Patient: sex F, age 75
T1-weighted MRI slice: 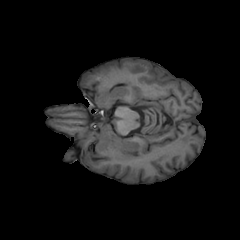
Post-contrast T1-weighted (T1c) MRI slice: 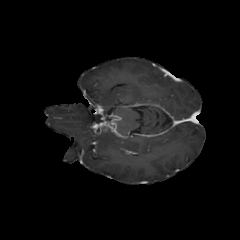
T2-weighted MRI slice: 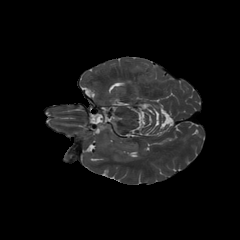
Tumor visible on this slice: yes
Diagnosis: Glioblastoma, IDH-wildtype
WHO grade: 4